Interaction volume radius: 5 \u00c5
Interaction volume height: 25 \u00c5
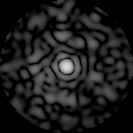
Disorder parameter: 0.8647